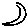
Label: moon